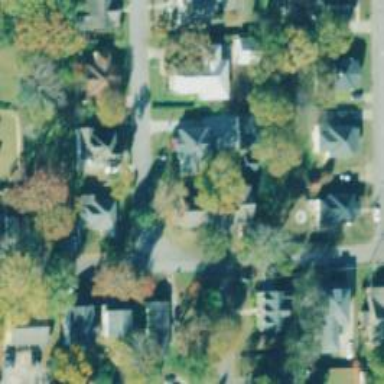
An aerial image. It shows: Neighborhood.